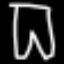
Label: pants